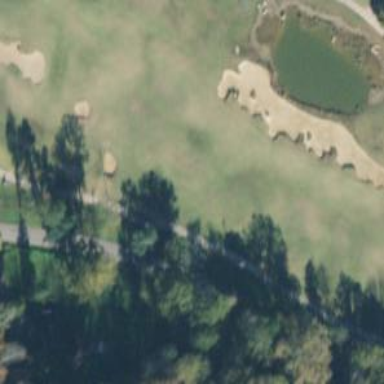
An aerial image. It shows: Service road used as golf cart path.